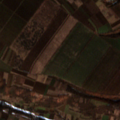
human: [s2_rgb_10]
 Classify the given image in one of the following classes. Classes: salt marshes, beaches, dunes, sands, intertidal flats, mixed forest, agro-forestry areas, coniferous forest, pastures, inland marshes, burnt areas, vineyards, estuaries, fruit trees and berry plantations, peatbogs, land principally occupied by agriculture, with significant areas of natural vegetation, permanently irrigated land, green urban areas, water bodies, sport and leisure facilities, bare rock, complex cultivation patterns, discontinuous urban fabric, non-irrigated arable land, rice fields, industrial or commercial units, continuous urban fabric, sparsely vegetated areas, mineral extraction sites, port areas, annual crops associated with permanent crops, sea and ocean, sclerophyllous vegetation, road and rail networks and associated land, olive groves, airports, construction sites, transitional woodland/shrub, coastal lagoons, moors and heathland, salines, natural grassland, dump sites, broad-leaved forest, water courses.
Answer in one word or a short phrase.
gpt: non-irrigated arable land, vineyards, complex cultivation patterns, land principally occupied by agriculture, with significant areas of natural vegetation